Field crop: maize
Growth stage: 2
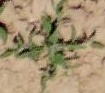
Species: atriplex